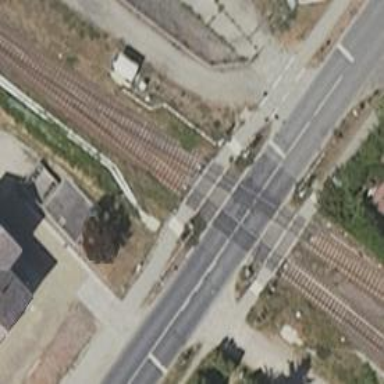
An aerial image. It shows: Railway siding with rails.